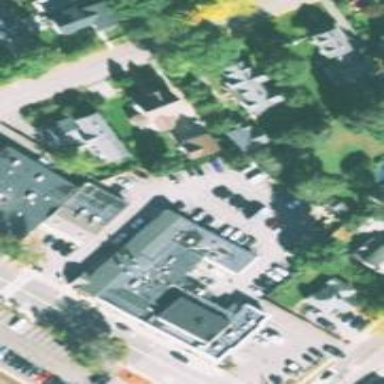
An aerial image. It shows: Building.